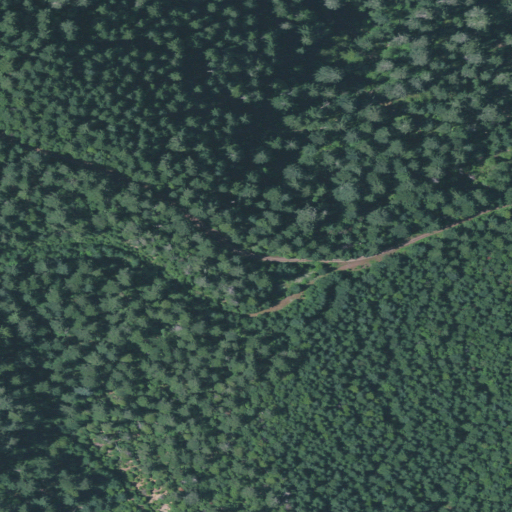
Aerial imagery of ridge(s) in Oregon named Hyde Ridge containing only evergreen forest